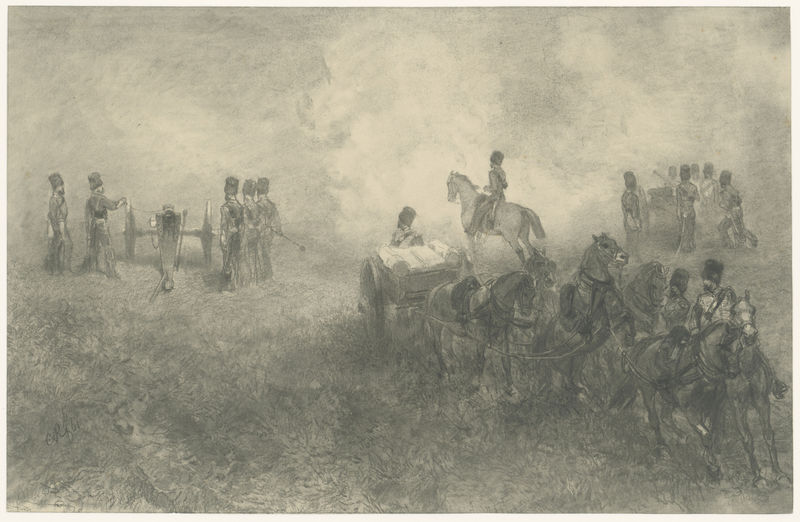
Titel: Oefeningen van de artillerie te Milligen
Künstler: Charles Rochussen
Standort: Amsterdam
Institution: Rijksmuseum
Schlagwörter: kampf, pferde, nebel, krieg, schlacht, soldaten, kanone, stich, napoleon, feldherr, pulverdampf, truppen, raffet